Aerial crown-view tile of a tropical tree (Barro Colorado Island, Panama), acquired 20250414:
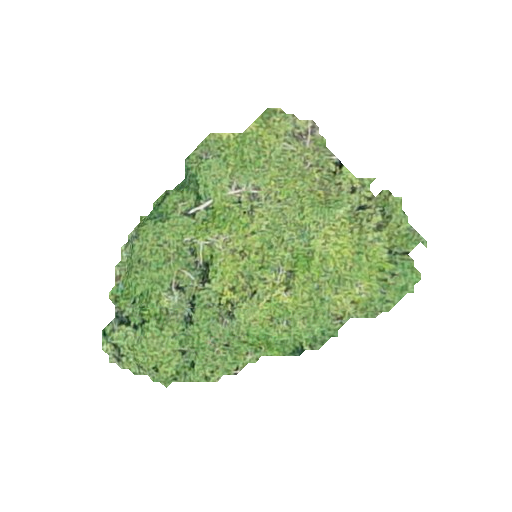
Species: Protium stevensonii
GBIF accepted scientific name: Tetragastris panamensis
Crown area: 83.431 m²